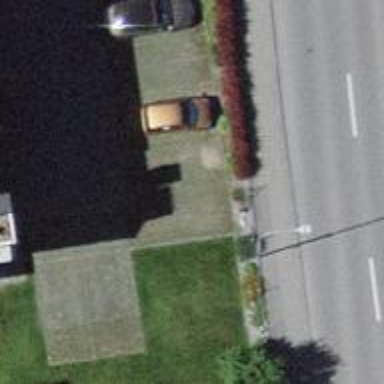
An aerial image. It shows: Hedge acting as barrier.